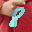
Label: 8